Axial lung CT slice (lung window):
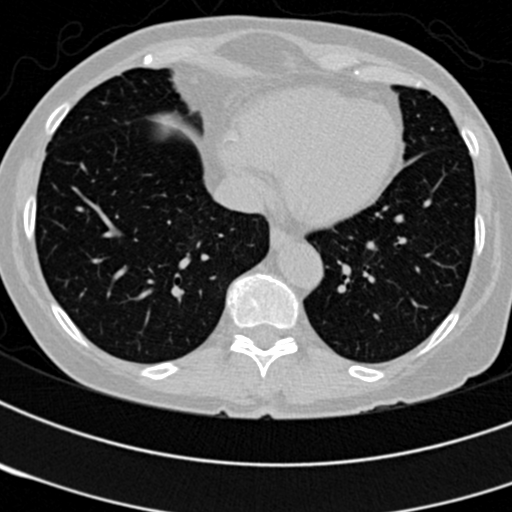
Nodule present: no